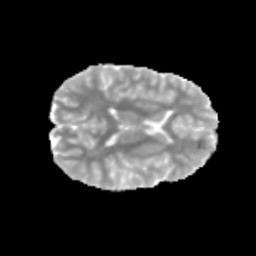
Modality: MD
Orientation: axial
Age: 10
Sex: female
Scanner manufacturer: siemens
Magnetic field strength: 3 T
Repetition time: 3.8 s
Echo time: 0.07 s